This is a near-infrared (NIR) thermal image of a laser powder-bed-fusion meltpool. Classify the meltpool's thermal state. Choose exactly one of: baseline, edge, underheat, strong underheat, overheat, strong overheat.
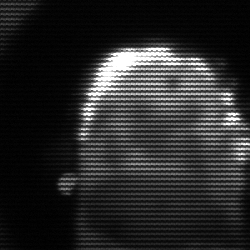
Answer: baseline